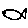
Label: fish